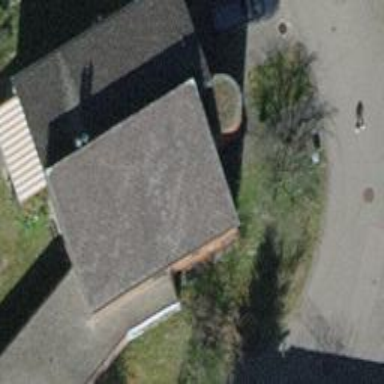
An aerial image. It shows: Detached building with tiled roof.